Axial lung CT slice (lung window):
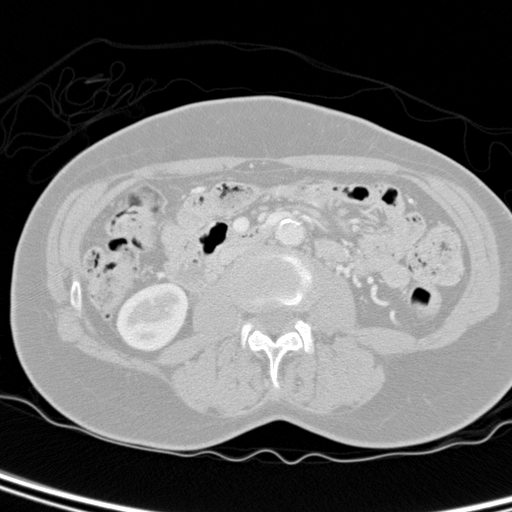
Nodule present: no